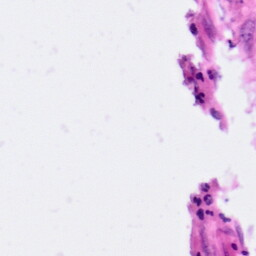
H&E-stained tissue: Pancreatic